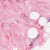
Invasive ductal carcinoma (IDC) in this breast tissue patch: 0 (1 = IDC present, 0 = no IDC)